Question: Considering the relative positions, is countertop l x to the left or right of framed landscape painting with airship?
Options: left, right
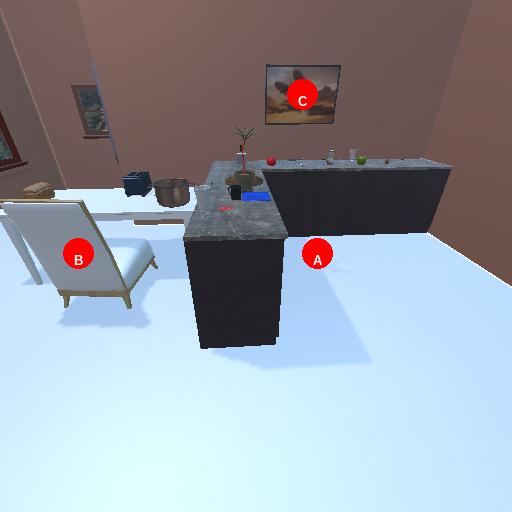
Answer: left